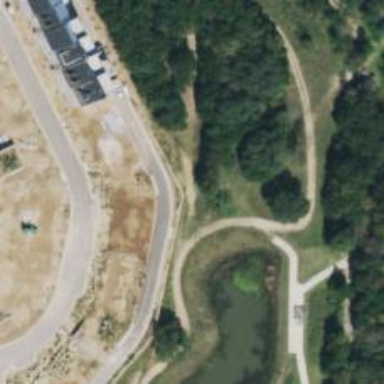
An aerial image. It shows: Disc golf hole.